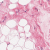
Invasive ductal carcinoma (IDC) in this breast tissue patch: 0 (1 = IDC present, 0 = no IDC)